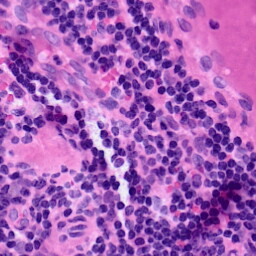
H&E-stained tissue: LymphNode